Aerial crown-view tile of a tropical tree (Barro Colorado Island, Panama), acquired 20250317:
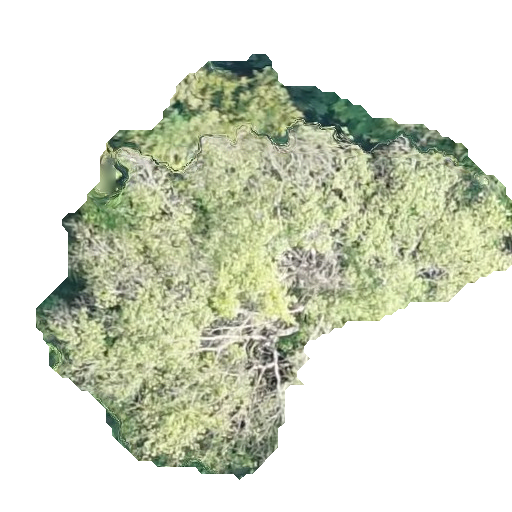
Species: Hura crepitans
GBIF accepted scientific name: Hura crepitans
Crown area: 175.715 m²